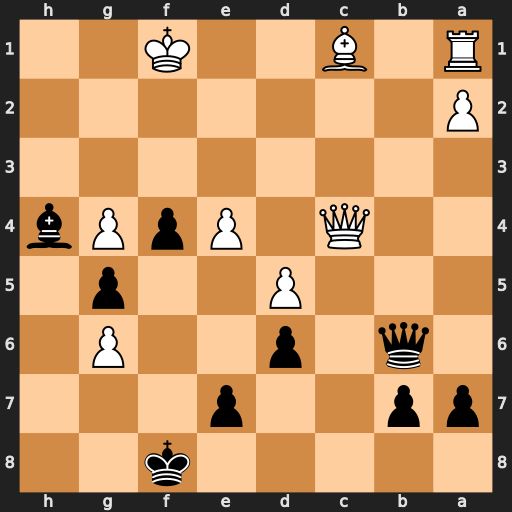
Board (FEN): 5k2/pp2p3/1q1p2P1/3P2p1/2Q1PpPb/8/P7/R1B2K2
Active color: b
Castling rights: -
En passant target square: -
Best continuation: Qf2#